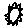
Label: sun